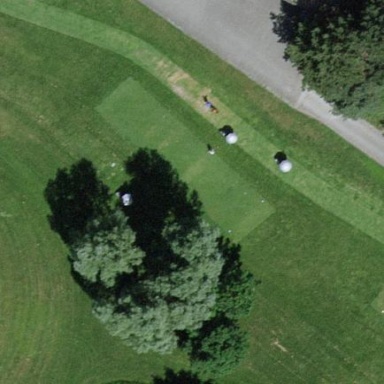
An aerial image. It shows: Golf tee area covered with grass.